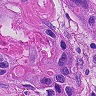
Metastatic tissue present: yes